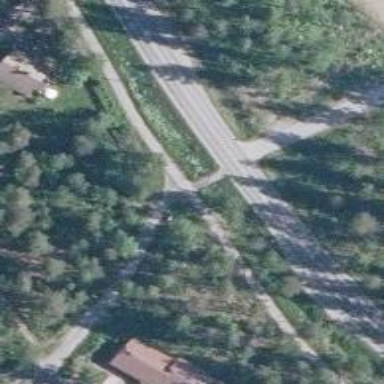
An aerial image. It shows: Cycle track alongside the road.